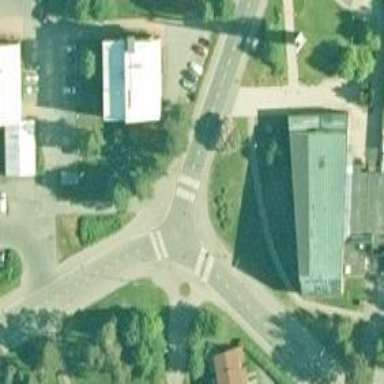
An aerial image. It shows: Asphalt cycleway.